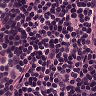
Metastatic tissue present: no